Question: I have a storyboard as seen in this picture:

From a table view cell, I modally present a new view controller which is a subclass of UITableViewController. In the scene on the RHS I have a UINavigationBar. But when my view is presented, it does not have it. Why is that? Thanks!
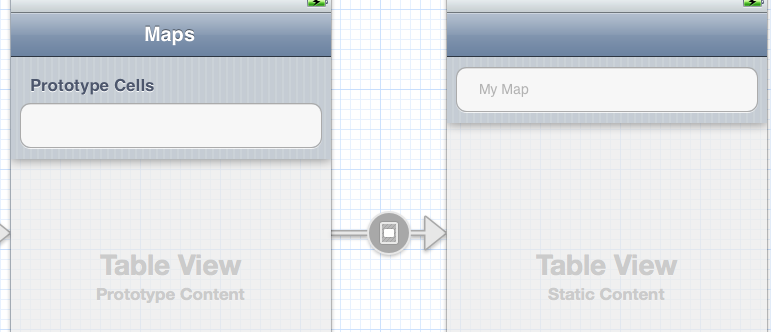
Answer: You'll need to embed your subclass of UITableViewController that you want presented modally inside of a UINavigationController.
To do this, click the view you want presented modally in your Storyboard, then go to Editor>Embed In>Navigation Controller.